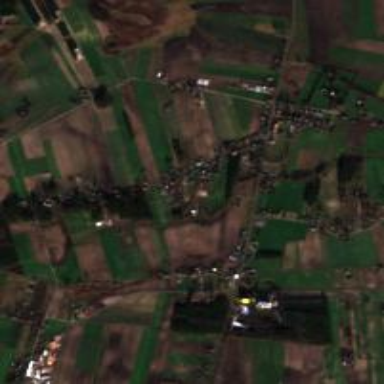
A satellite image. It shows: Village.